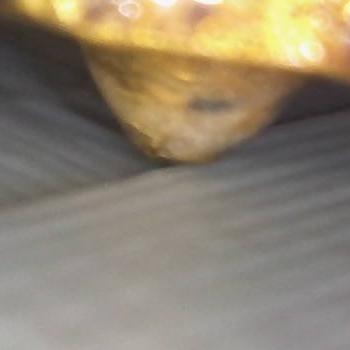
Flow rate: 78%